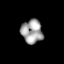
Tissue: skin
Cell type: Epithelial cells
Senescence score: 0.2182
Nuclear area (px): 490
Mean DAPI intensity: 161.859